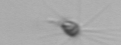
Label: Calciopappus